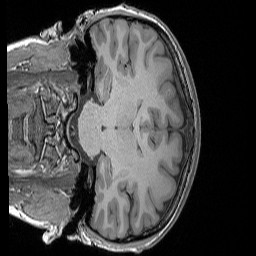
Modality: T1w
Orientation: coronal
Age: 19
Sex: female
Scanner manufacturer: siemens
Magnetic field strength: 3 T
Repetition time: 1.9 s
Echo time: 0.00302 s